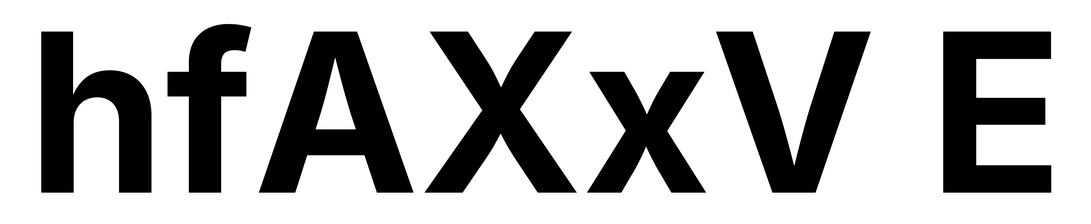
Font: Inter_Bold